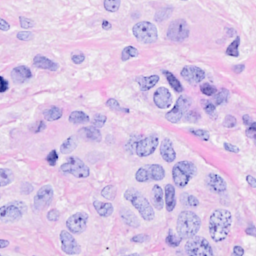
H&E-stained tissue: Breast